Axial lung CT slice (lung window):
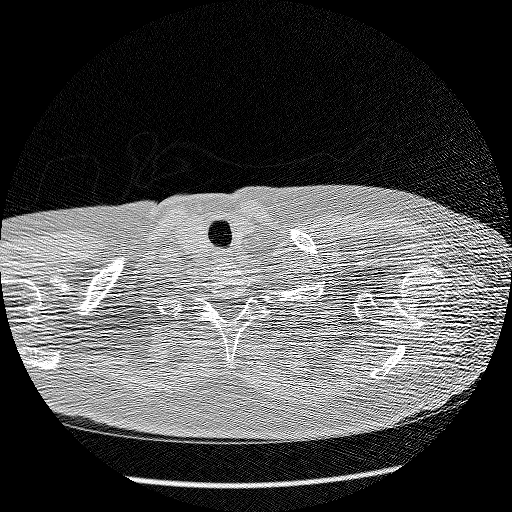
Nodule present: no